Question: If I type for example 'Sqr(a ^ 2 + b ^ 2)' there is no error. But when I type 'Sqr(a ^ 2 + b^ 2)' it produces a compile error which I do not understand:

What is the function of '^' in VBA7 as opposed to '_^' (underscore to show space) which denotes exponentiation?
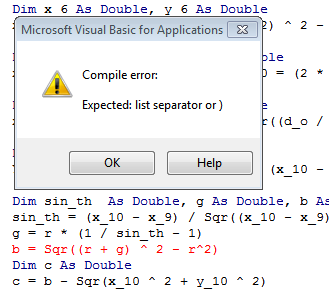
Answer: This is a 64 bit <URL>
^ can confuse the compiler as to whether an operator versus operand value as LongLong is being used.
This problem occurs because the circumflex character (^) is ambiguous in this context. For 64-bit versions of VBA, the circumflex has two meanings:
1. It can designate an exponent operation, such as x to the power of y ("x^y").
2. For 64-bit Office 2010 VBA editions only, it can designate that an operand value should be treated as a LongLong, 64-bit integer value data type (for example, "234^").
> Consider the following scenario:You have the 64-bit edition of Microsoft Office 2010 installed on your
computer. In the Visual Basic IDE, you create a new project.In your Visual Basic for Applications (VBA) code, you type a statement
that resembles the following:LongLongVar2 = LongLongVar1^IntegerVarWhen you type x^y in the 64-bit Office 2010 VBA editions, the VBA IDE
editor does not know how to interpret the "x^" part of the string. In
this context, "x^" can be treated as being the LongLong data type. If
"x^" is interpreted in this manner, the string will produce an error
because there is no operator that is specified for the "y" value to
apply to the "x" value. If you type the string by using a space
between the value name and the circumflex (for example, x ^y), you
indicate that you intend the symbol to be an operator and not a data
type designator. By doing this, you can avoid the error condition.
Therefore, the example expression ... should be rewritten as follows:LongLongVar2 = LongLongVar1 ^ IntegerVar